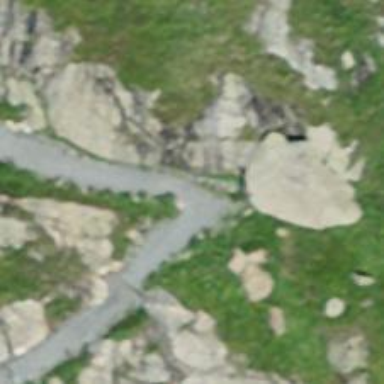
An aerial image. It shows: Rocky path.